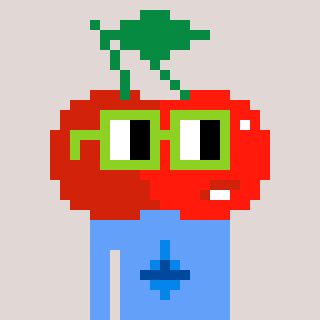
a pixel art character with square light green glasses, a cherry-shaped head and a blue-colored body on a warm background